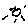
Label: sun